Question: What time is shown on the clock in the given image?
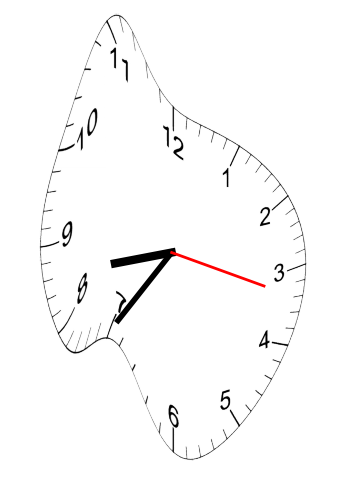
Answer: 08:35:17